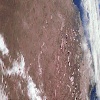
Label: land